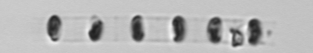
Label: Skeletonema